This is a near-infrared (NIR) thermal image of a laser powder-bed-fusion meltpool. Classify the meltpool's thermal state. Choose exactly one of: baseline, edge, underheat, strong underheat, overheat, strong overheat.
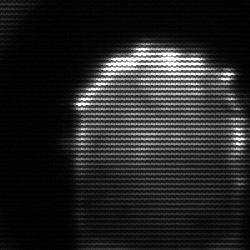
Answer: baseline